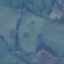
Label: Pasture